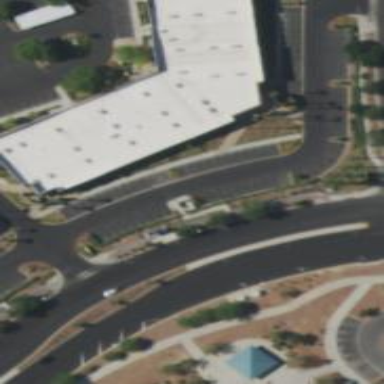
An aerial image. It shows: Commercial building.